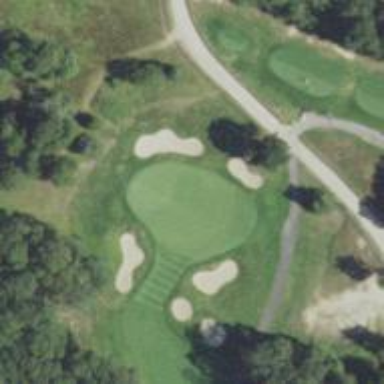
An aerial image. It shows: Golf hole.